Interaction volume radius: 5 \u00c5
Interaction volume height: 15 \u00c5
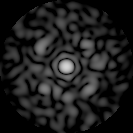
Disorder parameter: 0.8467